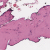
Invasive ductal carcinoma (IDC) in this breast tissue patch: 0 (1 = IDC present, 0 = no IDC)